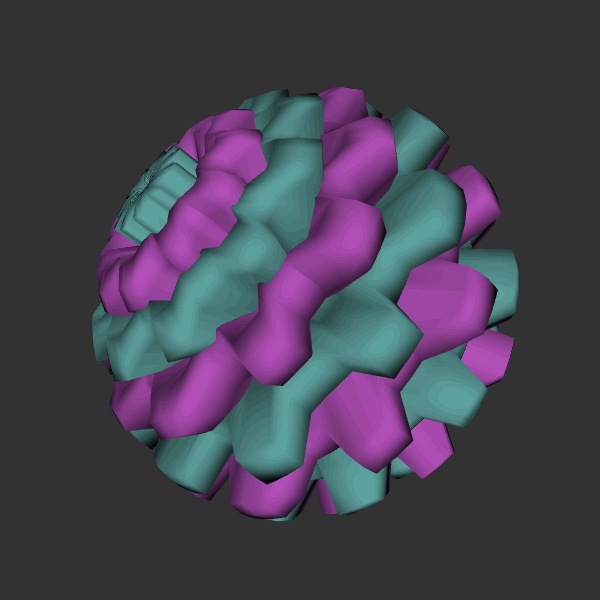
Background: dark